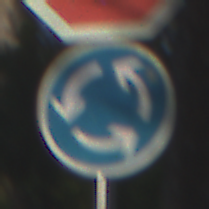
Verkehrszeichen: Kreisverkehr
Zusatzzeichen oben: Stop
Umgebung: Outdoor, Suburban
Tageszeit: MorningAfternoon
Wetter: Clear
Licht: Natural
Jahreszeit: NotSpecified
Kontrast: HighContrast